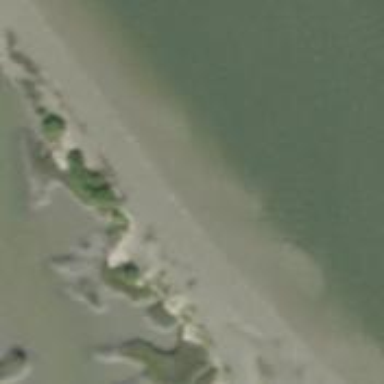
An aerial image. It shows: Beautiful beach with natural surroundings.